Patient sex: M
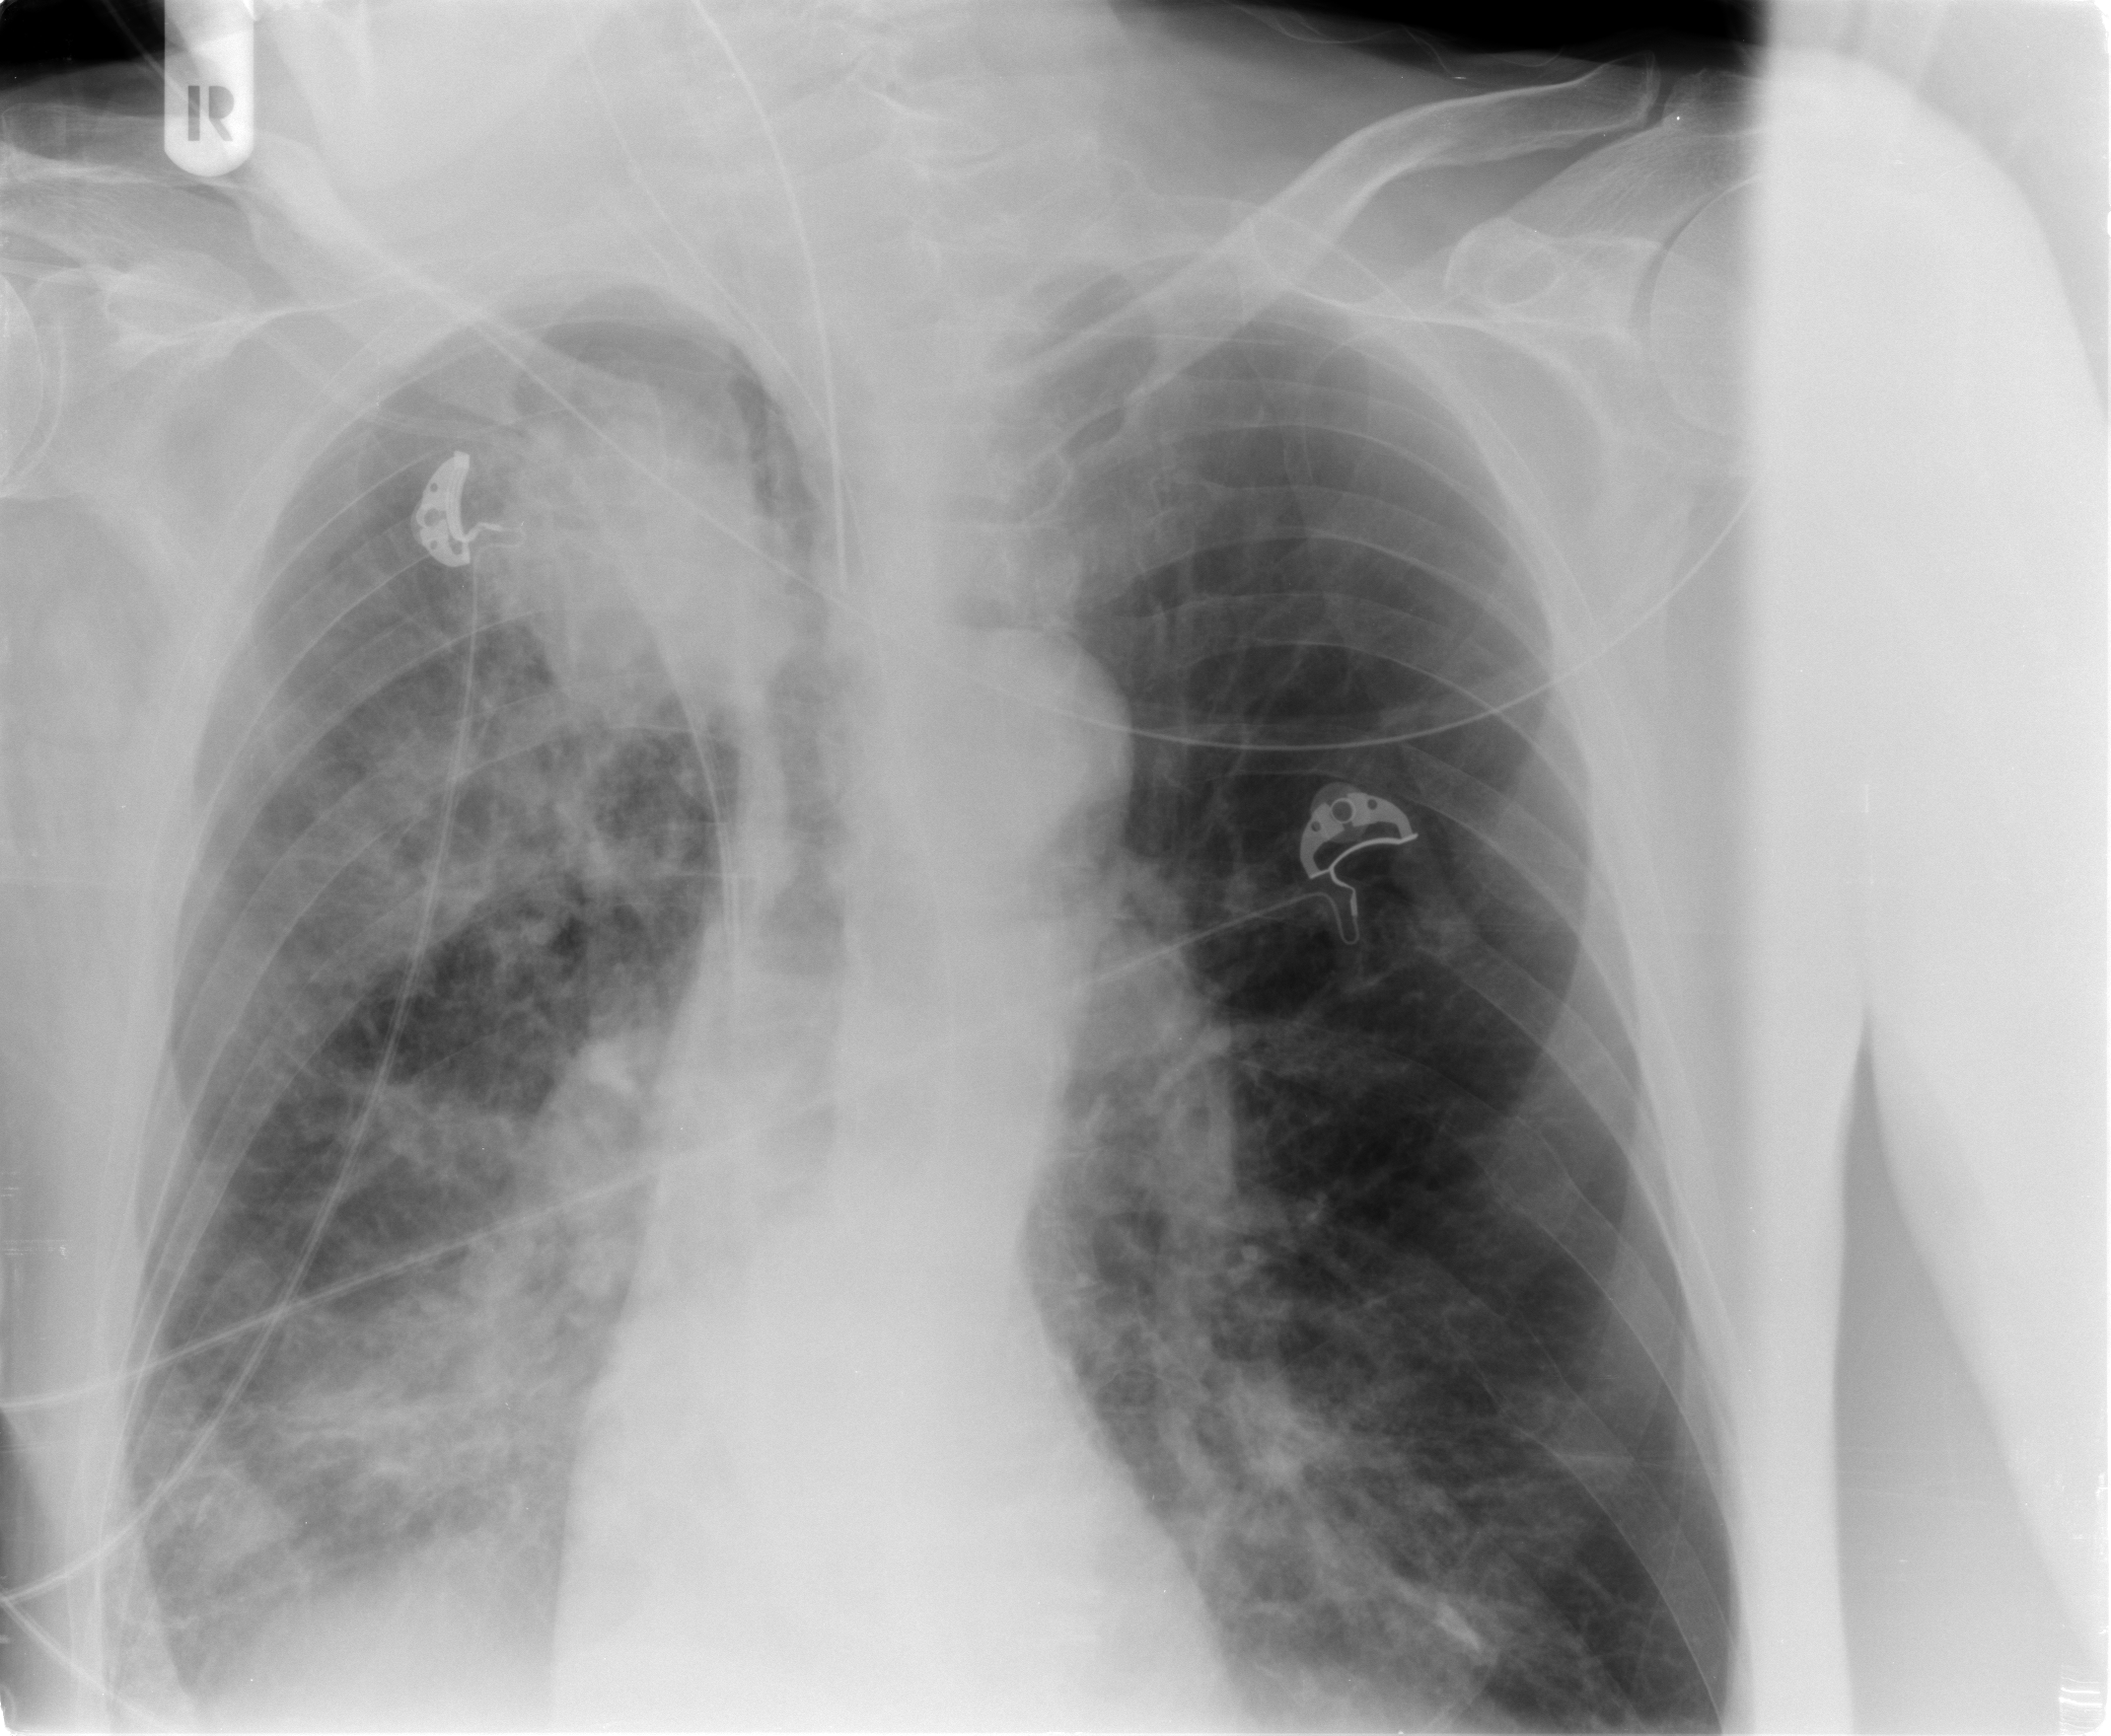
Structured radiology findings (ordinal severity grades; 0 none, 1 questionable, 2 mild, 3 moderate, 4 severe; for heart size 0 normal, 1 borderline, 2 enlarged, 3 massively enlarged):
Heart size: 0
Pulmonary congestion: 2
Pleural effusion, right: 1
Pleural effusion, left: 0
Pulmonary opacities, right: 3
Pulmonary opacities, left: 0
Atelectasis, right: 3
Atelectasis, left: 0